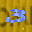
Label: 3